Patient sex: M
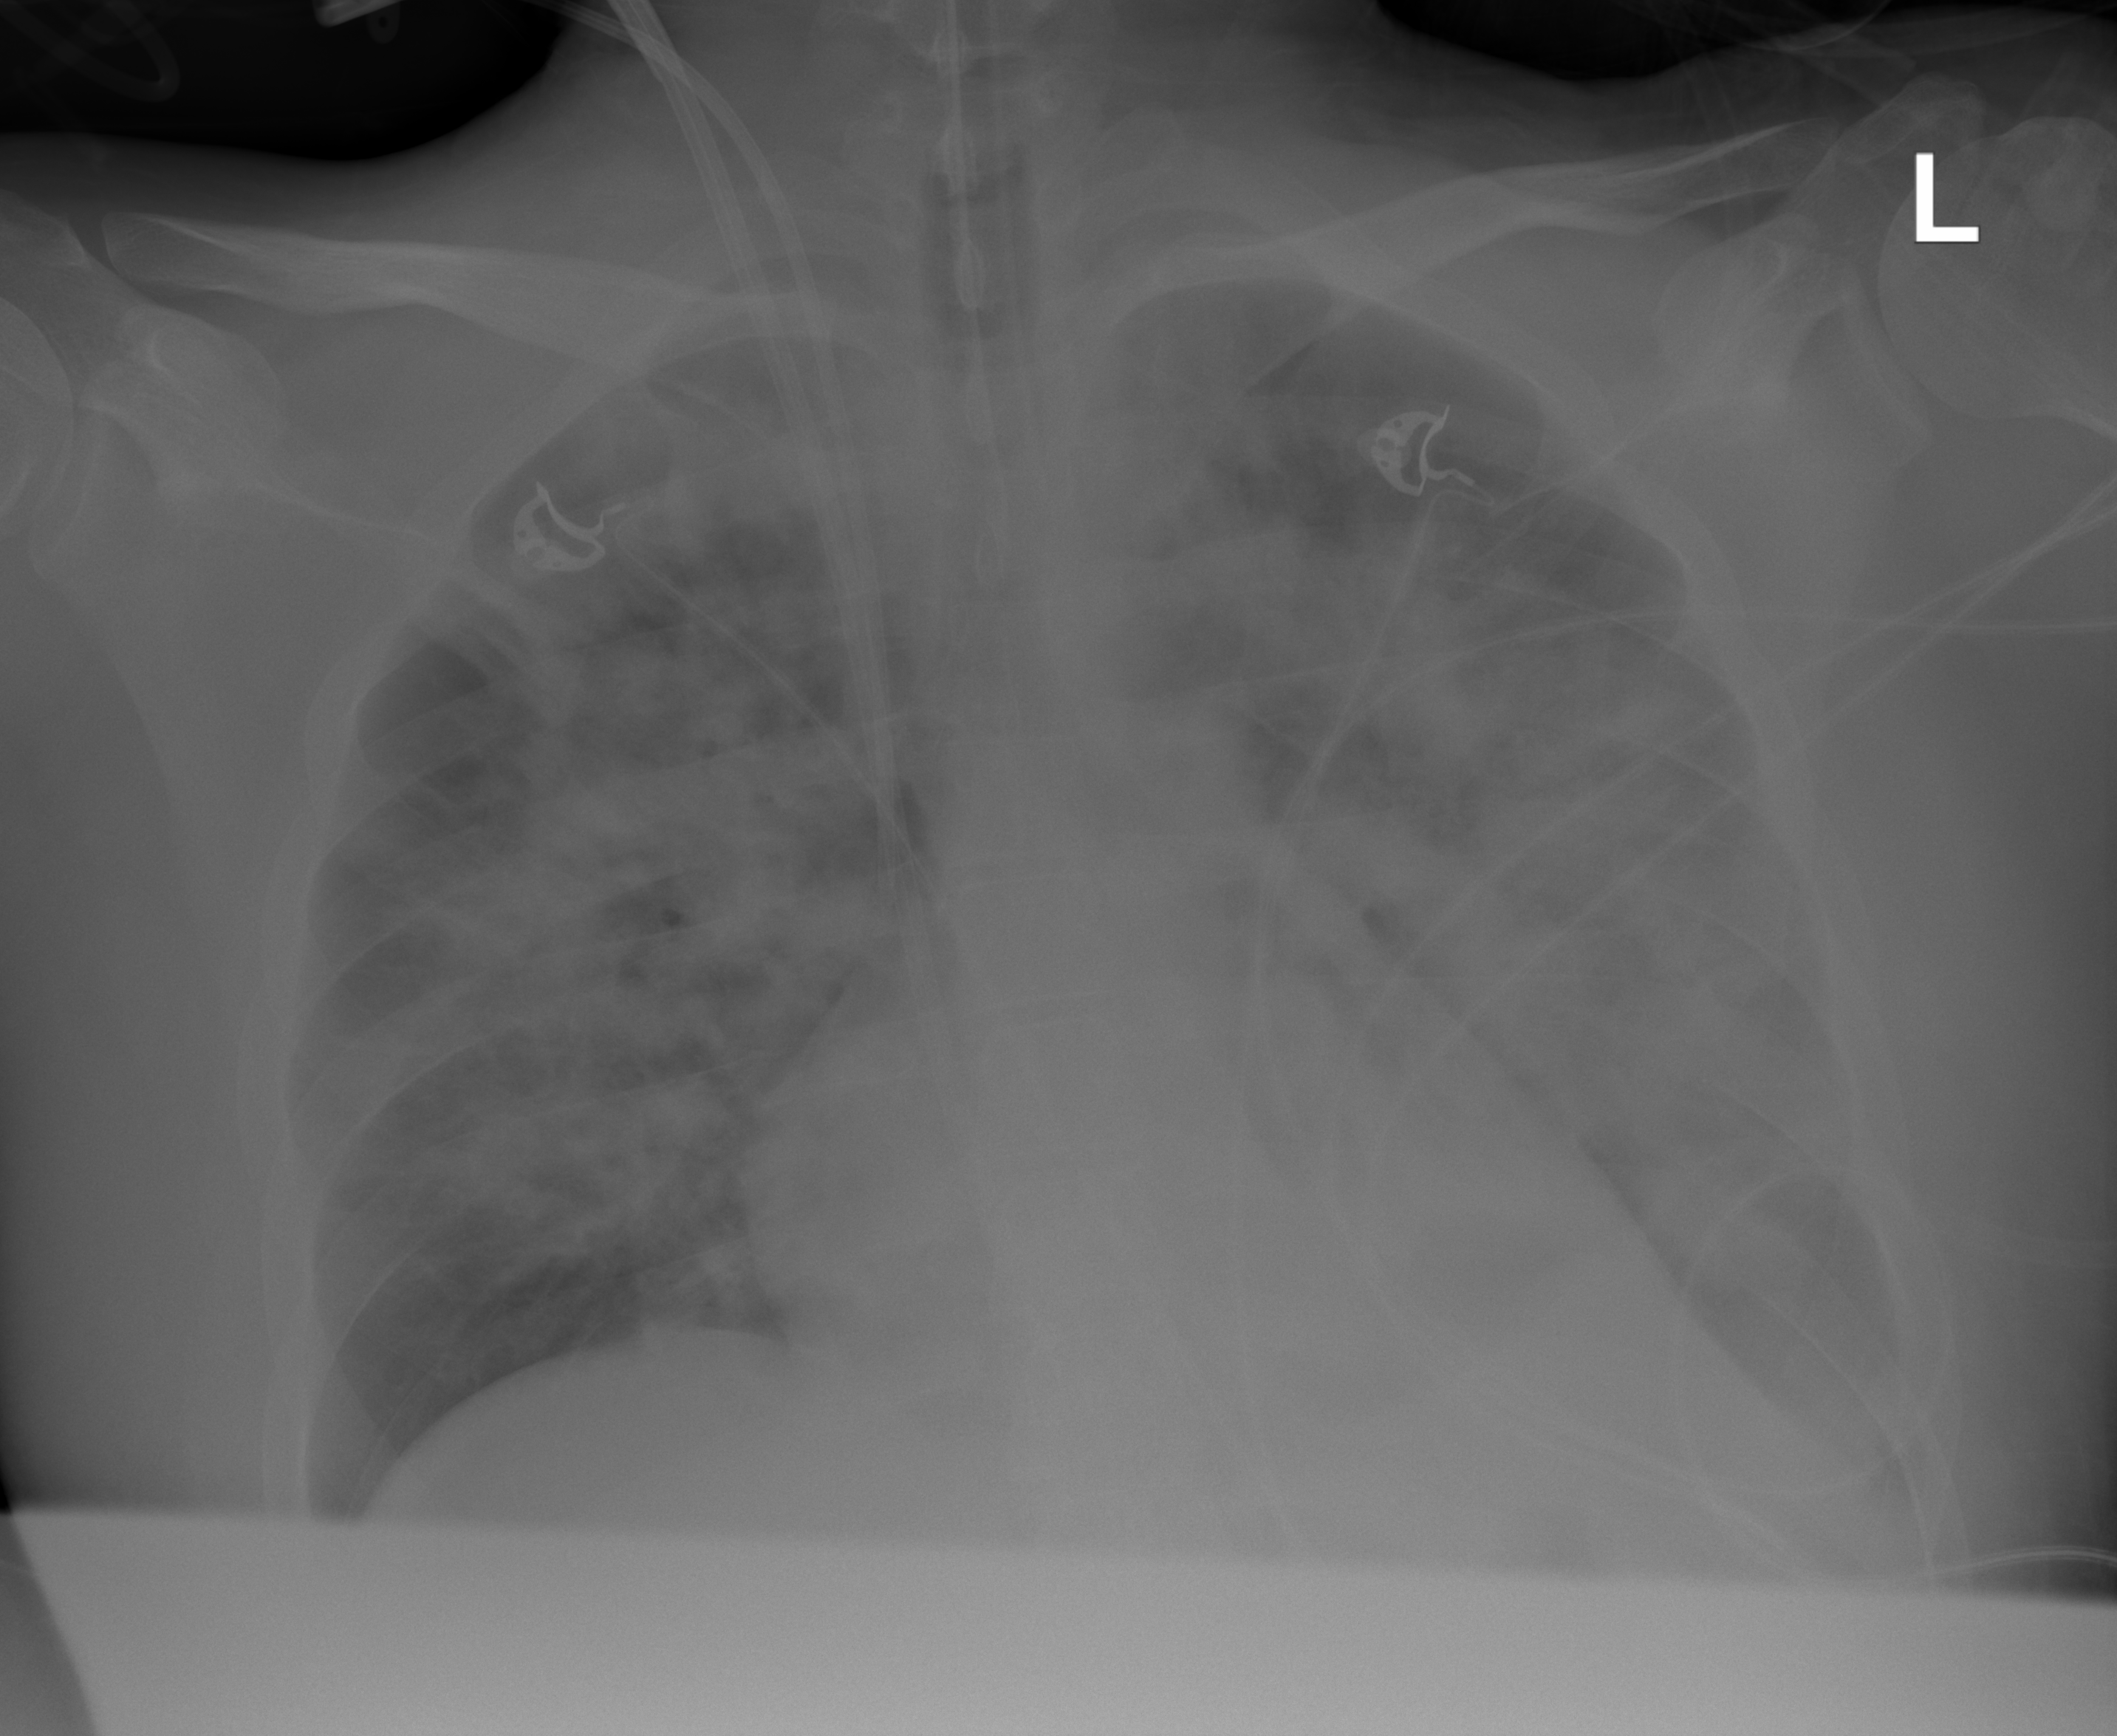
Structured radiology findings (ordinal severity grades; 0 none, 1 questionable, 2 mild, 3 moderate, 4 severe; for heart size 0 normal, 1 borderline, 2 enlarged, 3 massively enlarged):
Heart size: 0
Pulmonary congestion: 4
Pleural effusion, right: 0
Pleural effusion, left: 0
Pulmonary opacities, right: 2
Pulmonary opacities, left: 2
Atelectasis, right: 2
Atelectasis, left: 2